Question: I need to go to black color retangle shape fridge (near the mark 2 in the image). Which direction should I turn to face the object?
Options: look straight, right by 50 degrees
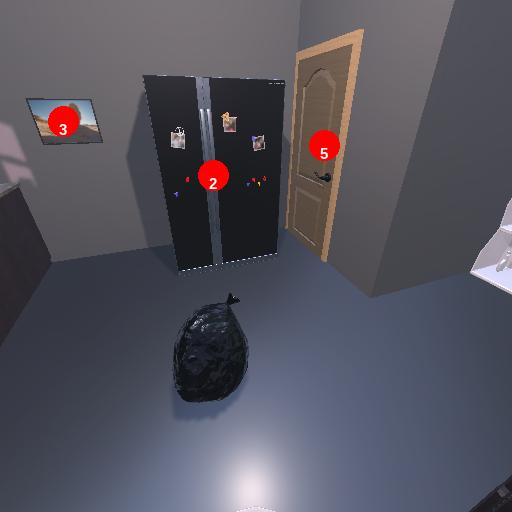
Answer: look straight